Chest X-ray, AP view. Patient: 50 years old, sex M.
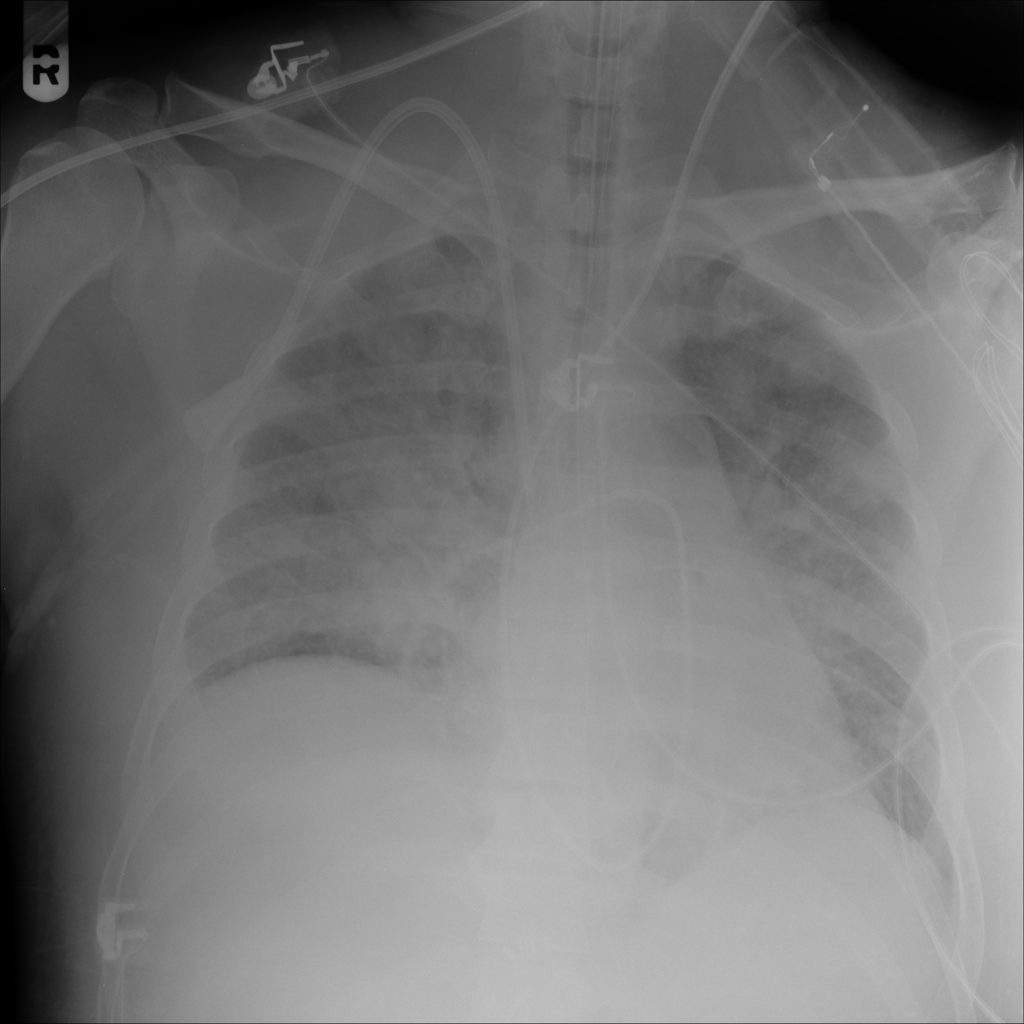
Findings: No Finding